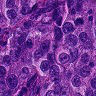
Metastatic tissue present: yes